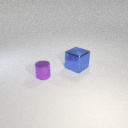
small purple metal cylinder in front of large blue metal cube